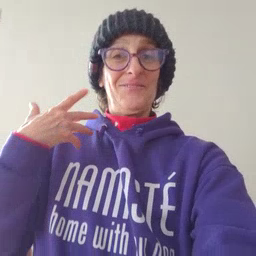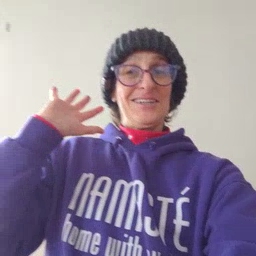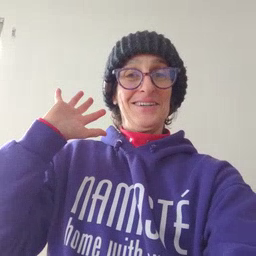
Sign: finish